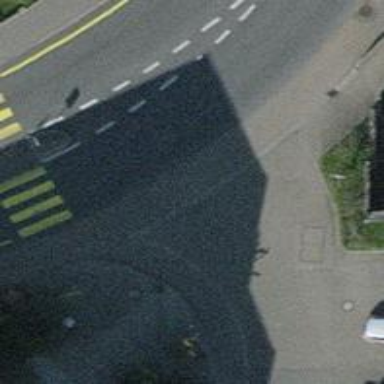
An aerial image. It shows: Traffic calming table.